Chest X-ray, AP view. Patient: 38 years old, sex M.
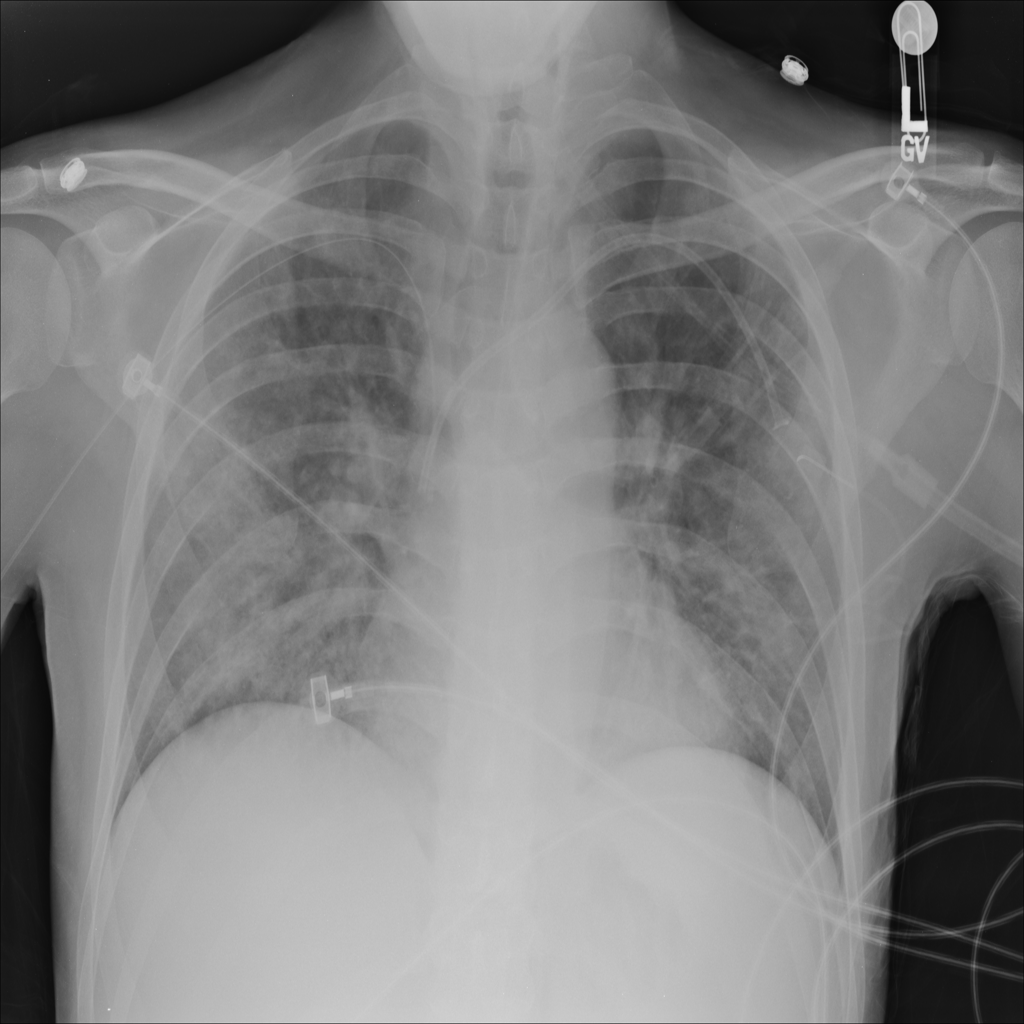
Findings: Infiltration